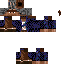
A male human skin with dark skin, wearing brown long hair dressed in a blue hoodie and black pants, featuring a closed mouth.